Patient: sex M, age 56
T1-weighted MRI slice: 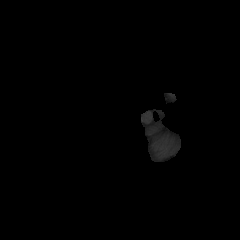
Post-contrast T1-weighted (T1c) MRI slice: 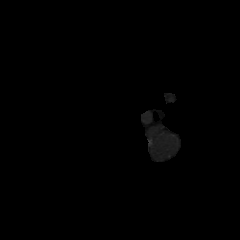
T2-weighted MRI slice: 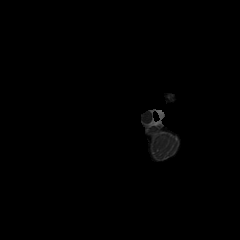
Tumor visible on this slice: no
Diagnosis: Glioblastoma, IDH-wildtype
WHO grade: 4